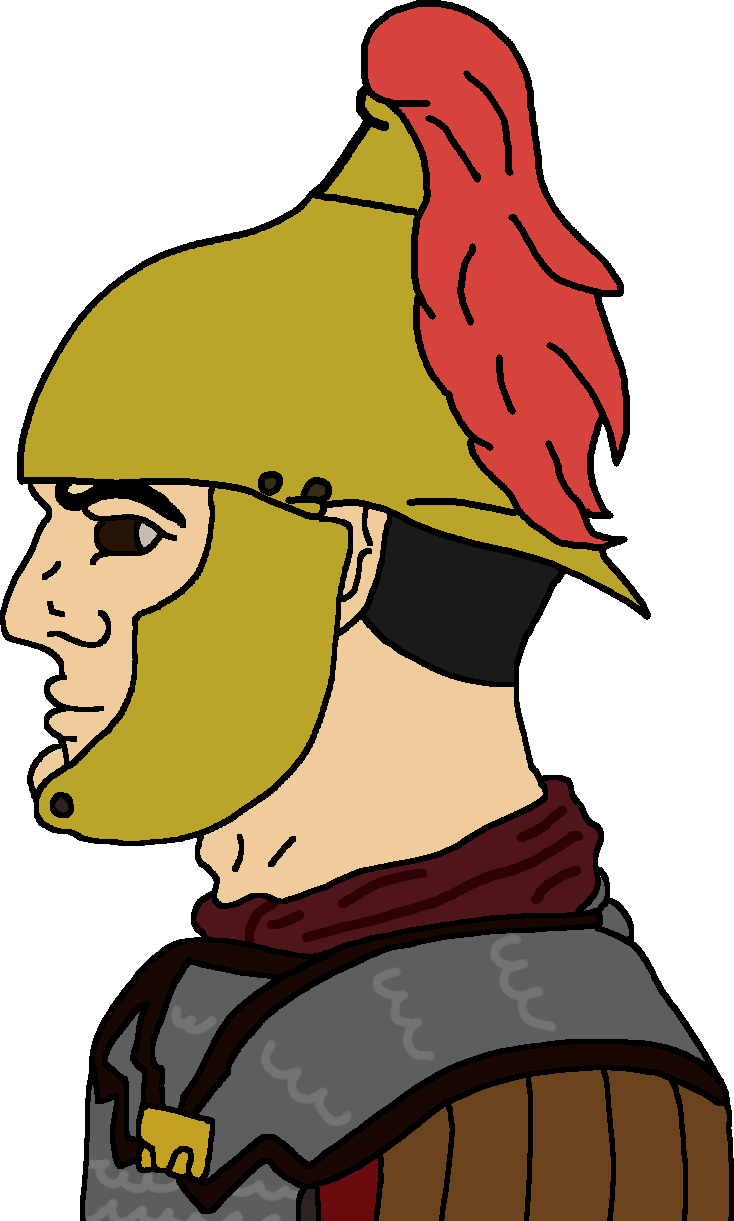
Label: 4_Yes_Chad